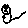
Label: cat